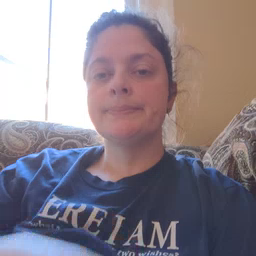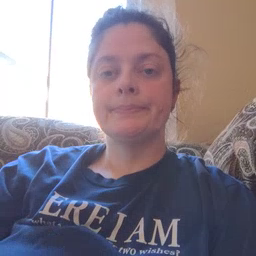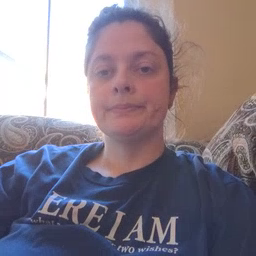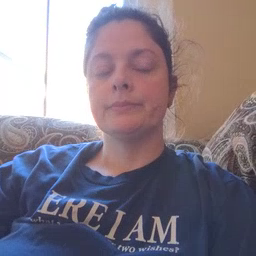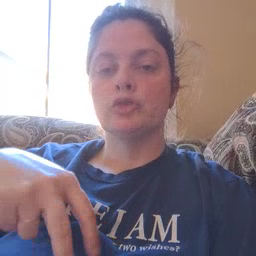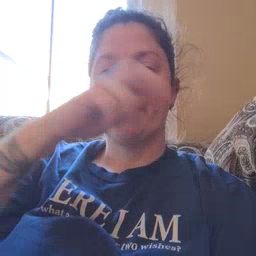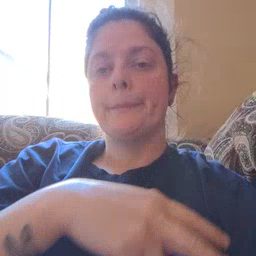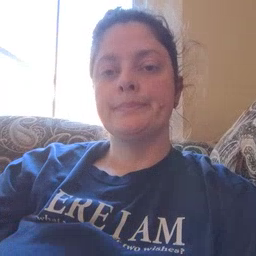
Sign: jump